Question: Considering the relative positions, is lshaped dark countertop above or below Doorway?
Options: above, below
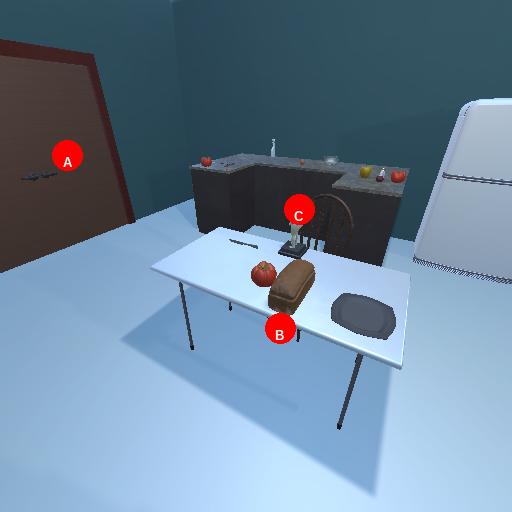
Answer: above